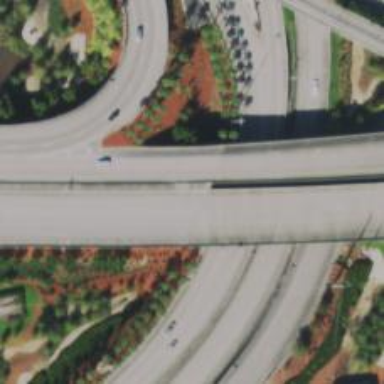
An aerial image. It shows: Motorway junction.